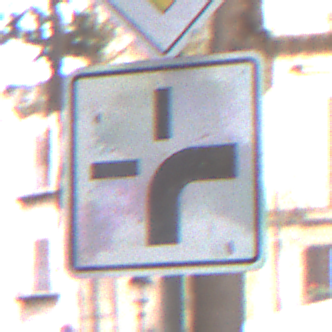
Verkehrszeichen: VerlaufVorfahrtsstrasse3
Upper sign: Vorfahrtsstrasse
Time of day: MorningAfternoon
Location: Outdoor (Suburban)
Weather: PartlyCloudy
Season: NotSpecified
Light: Natural